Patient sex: F
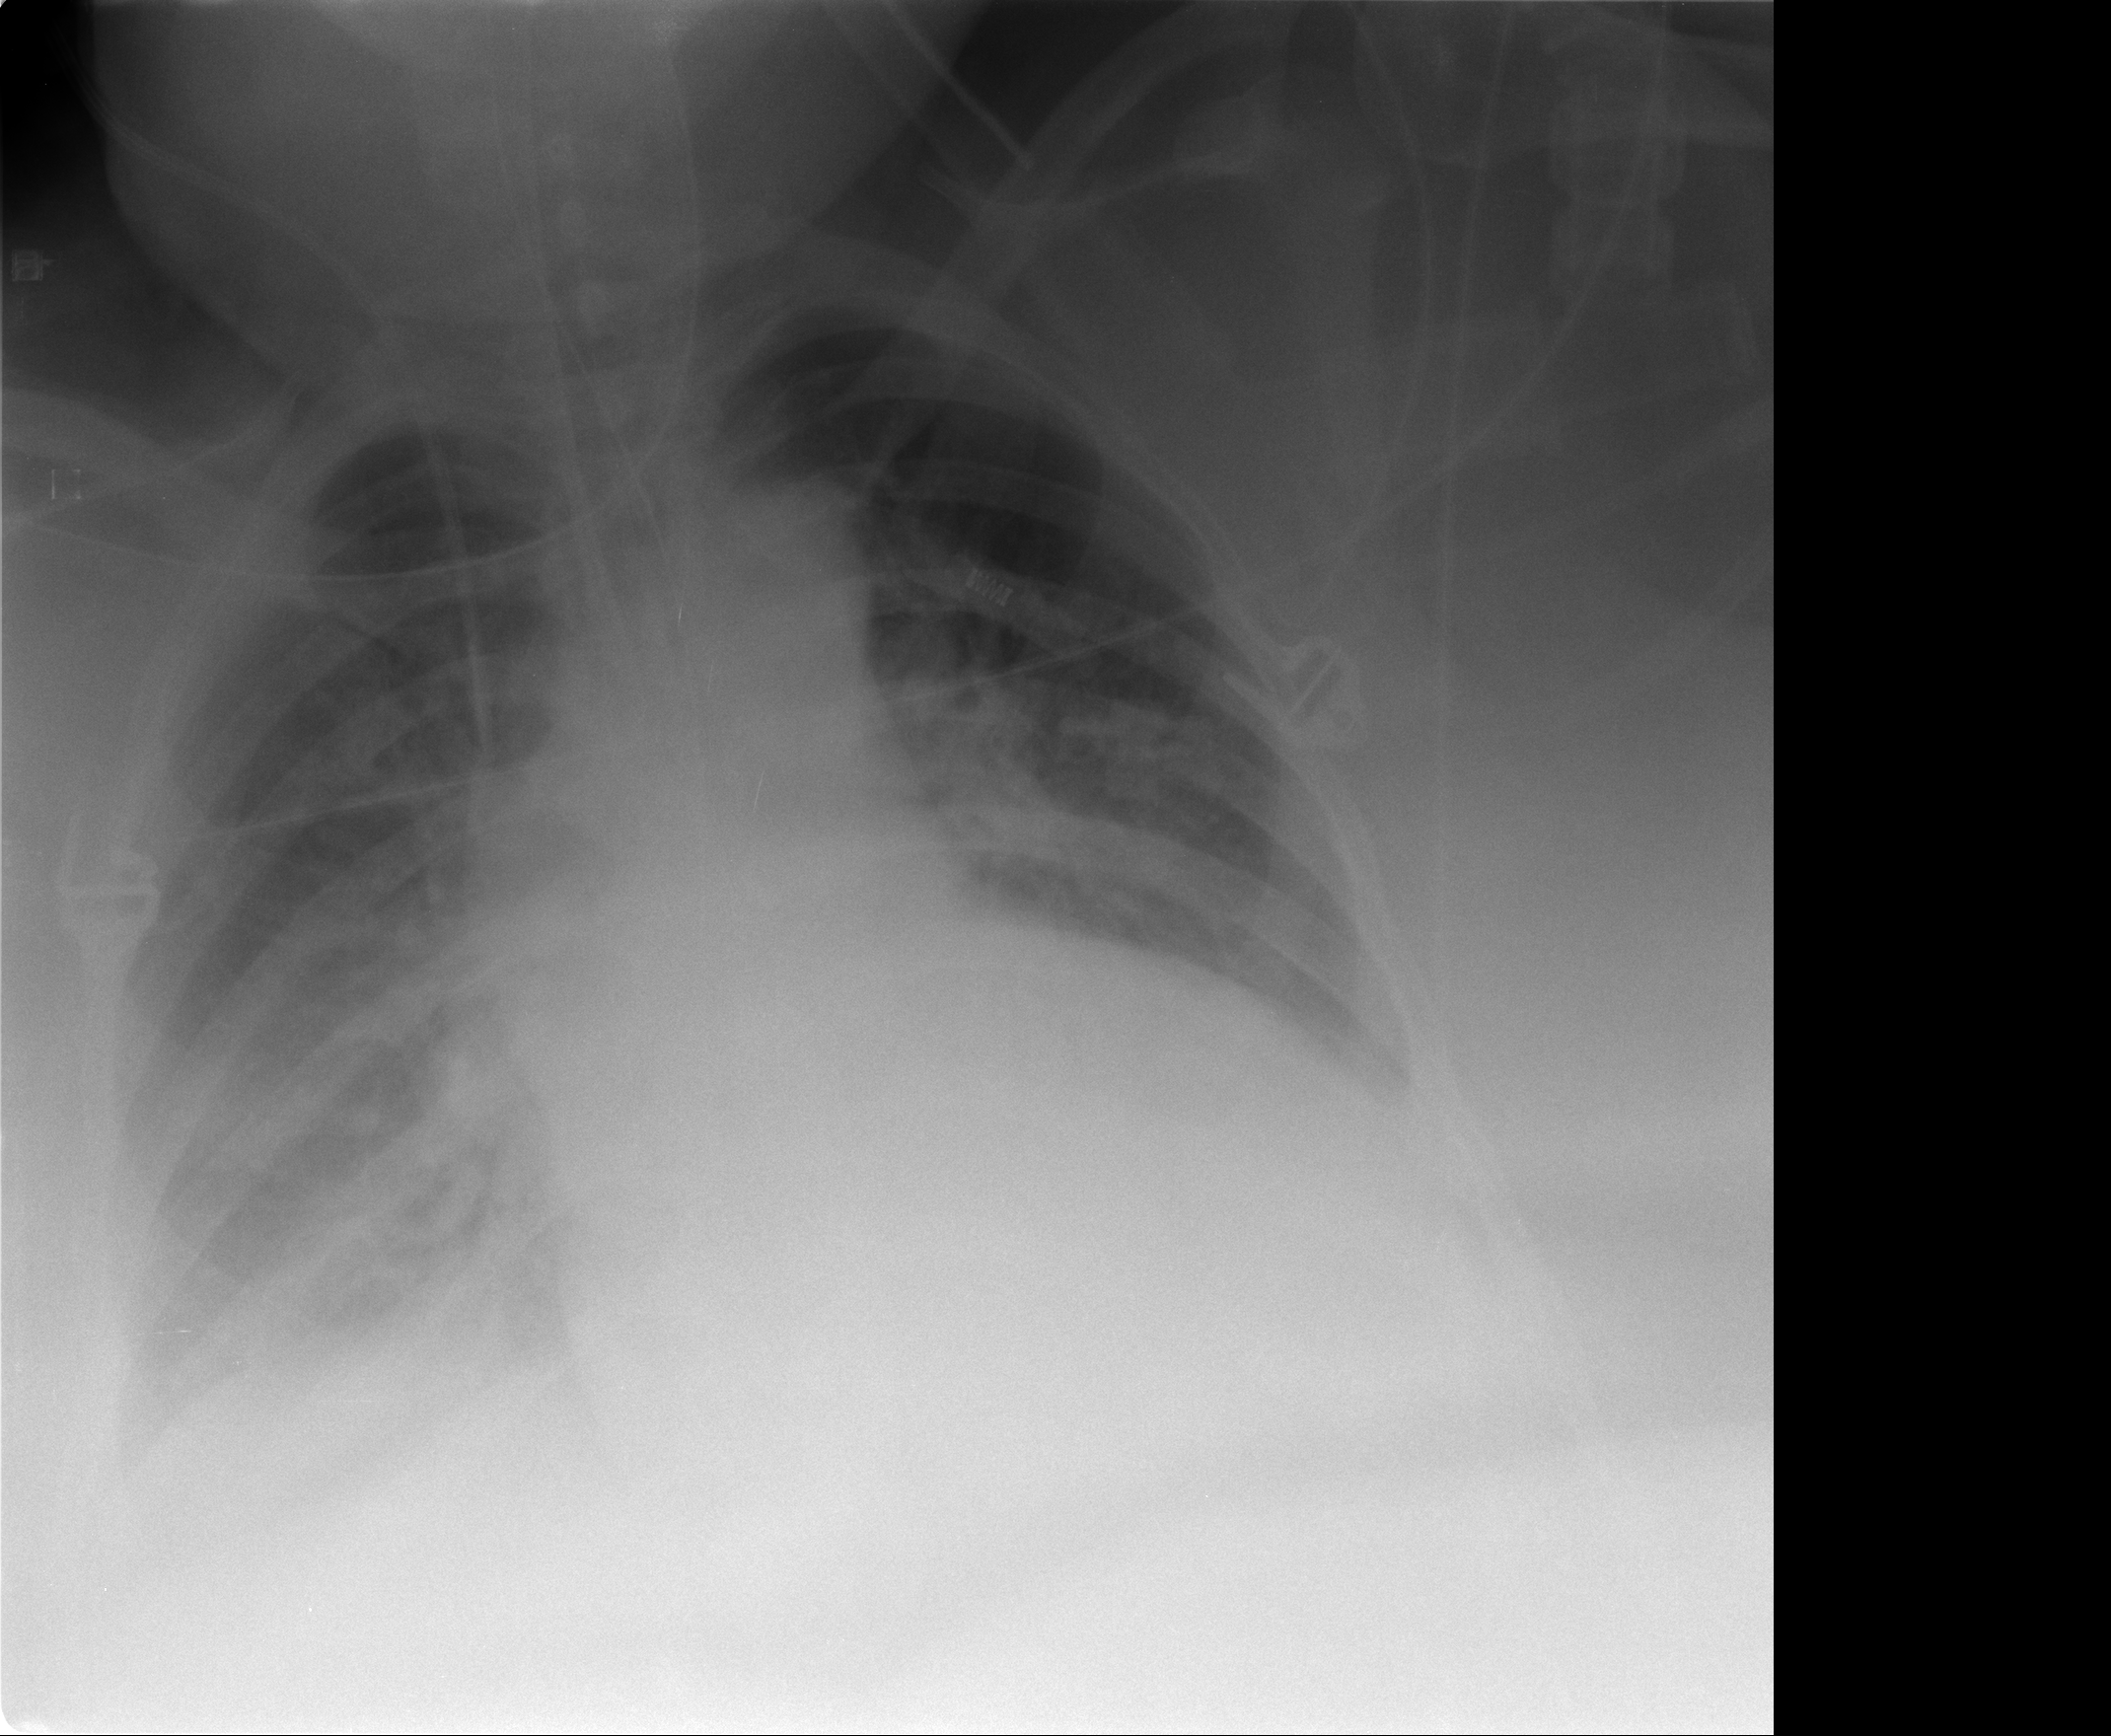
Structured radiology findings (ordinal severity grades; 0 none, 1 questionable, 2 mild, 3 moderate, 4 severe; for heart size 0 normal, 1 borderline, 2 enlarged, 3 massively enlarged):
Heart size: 2
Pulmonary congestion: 2
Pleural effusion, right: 2
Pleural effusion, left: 0
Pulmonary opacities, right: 1
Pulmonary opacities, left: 1
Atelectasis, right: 3
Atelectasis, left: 2